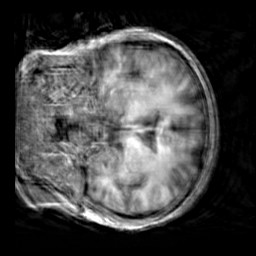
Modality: T1w
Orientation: coronal
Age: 44
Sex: female
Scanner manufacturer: siemens
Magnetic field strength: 3 T
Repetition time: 2.3 s
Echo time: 0.00303 s